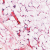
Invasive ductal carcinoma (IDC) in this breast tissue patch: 0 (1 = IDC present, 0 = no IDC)